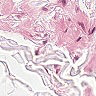
Metastatic tissue present: no